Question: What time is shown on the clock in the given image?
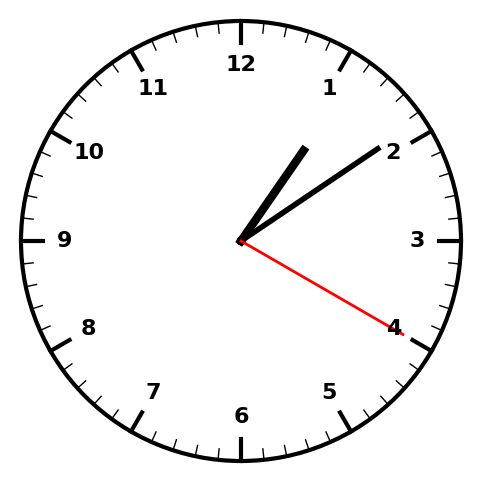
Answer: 01:09:20